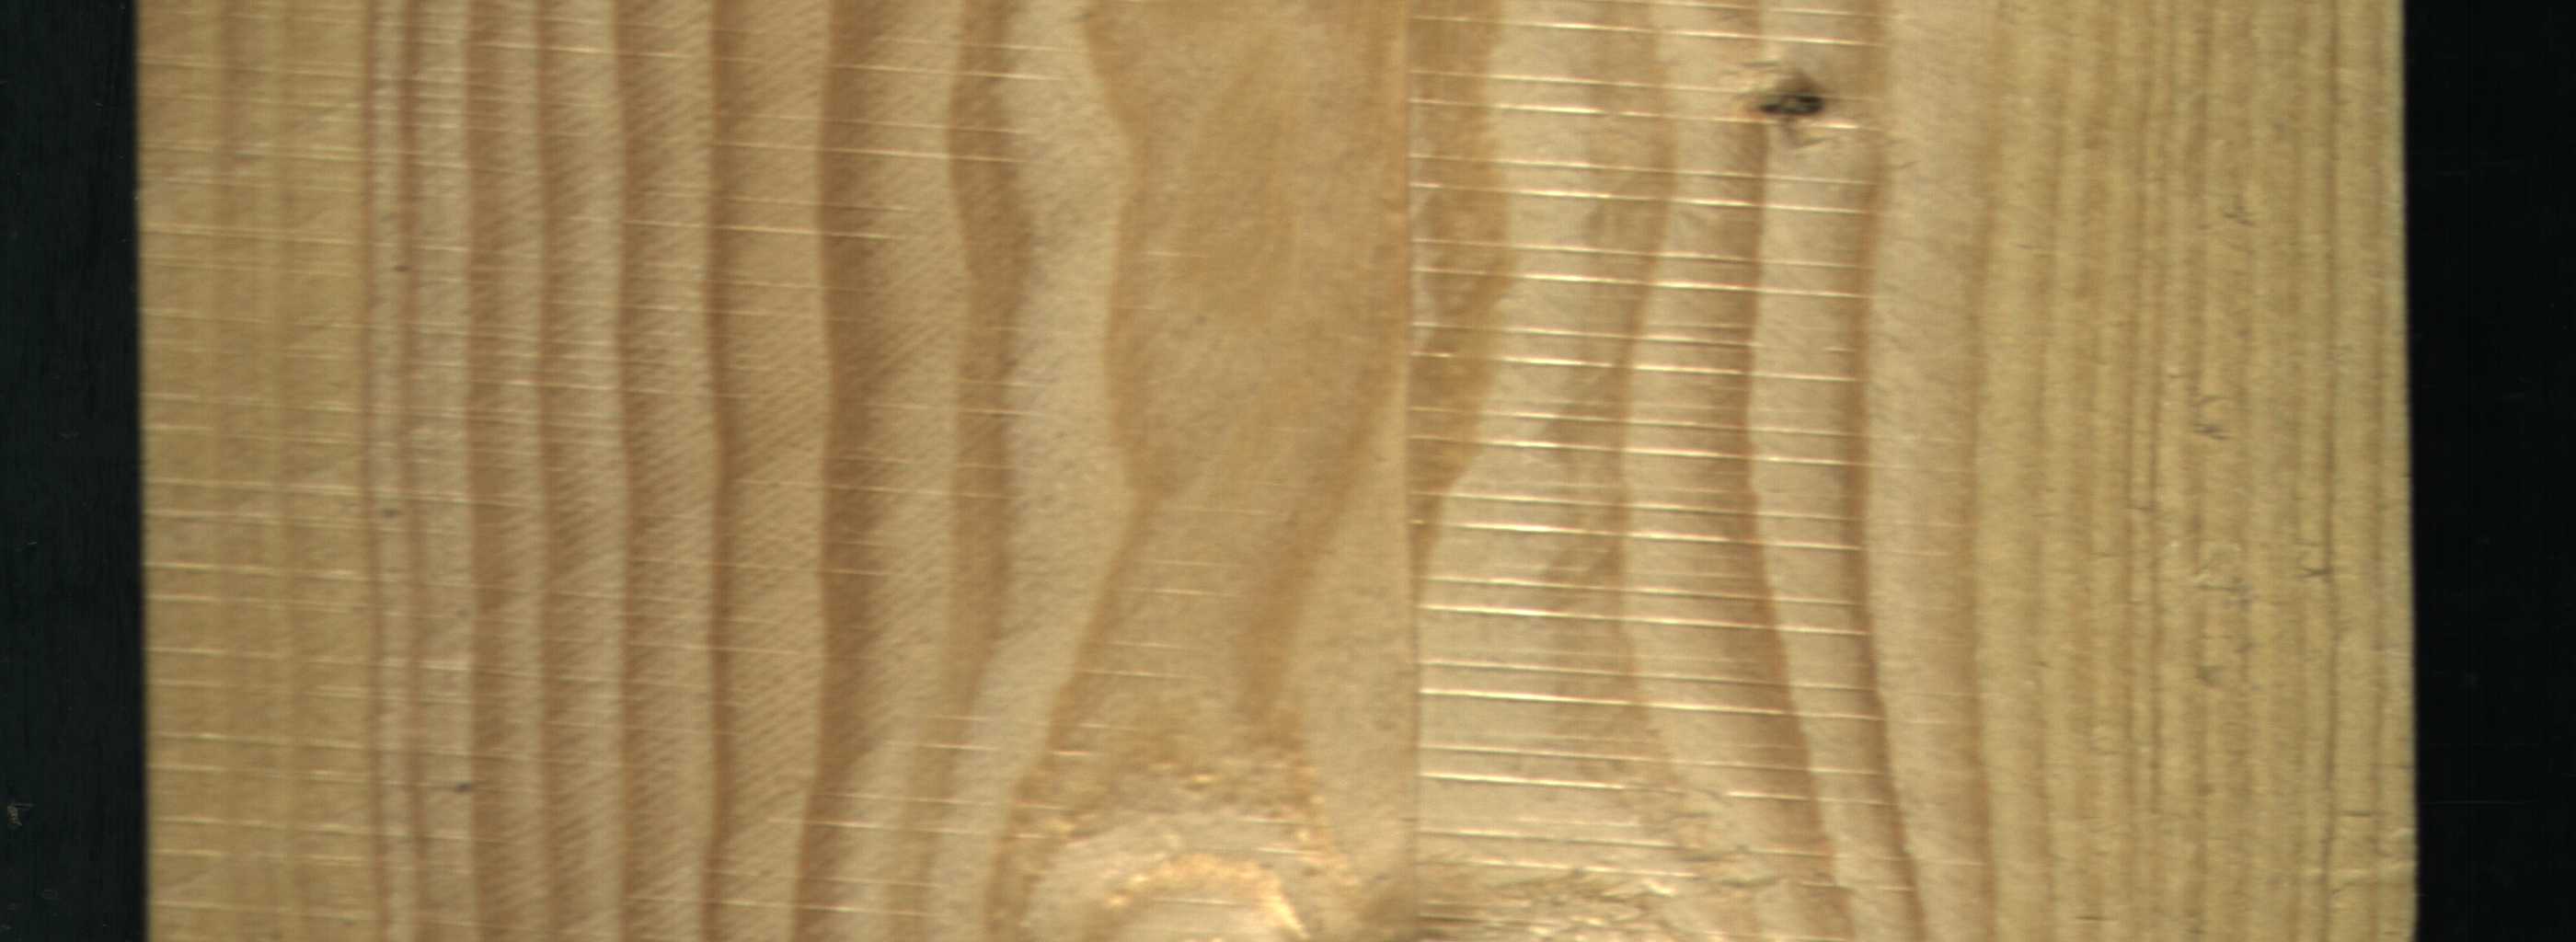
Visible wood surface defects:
Dead_Knot